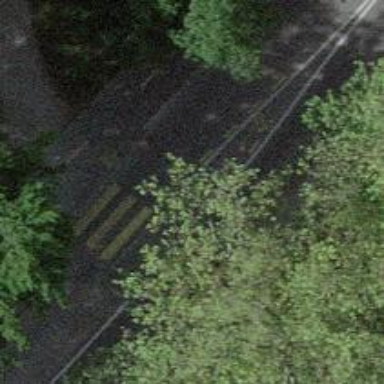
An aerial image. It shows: Marked footway with asphalt surface. The crossing includes pedestrian island.